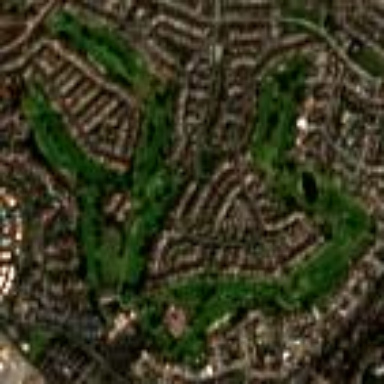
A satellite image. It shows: Golf course surrounded by greenery.